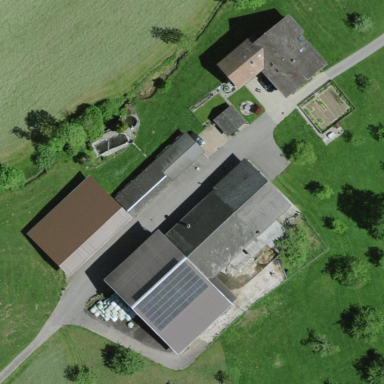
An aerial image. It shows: Farmyard area.